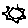
Label: sun